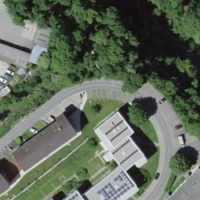
EUNIS habitat code: 54
Species observed at this site:
Chelidonium majus
Primula vulgaris